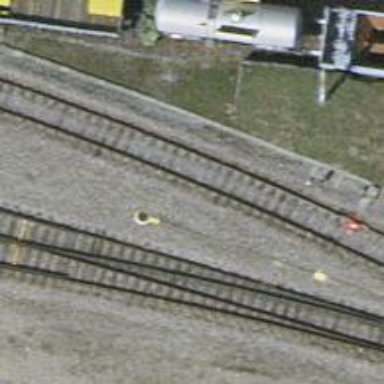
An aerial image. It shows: Preserved railway siding with electrified contact lines.